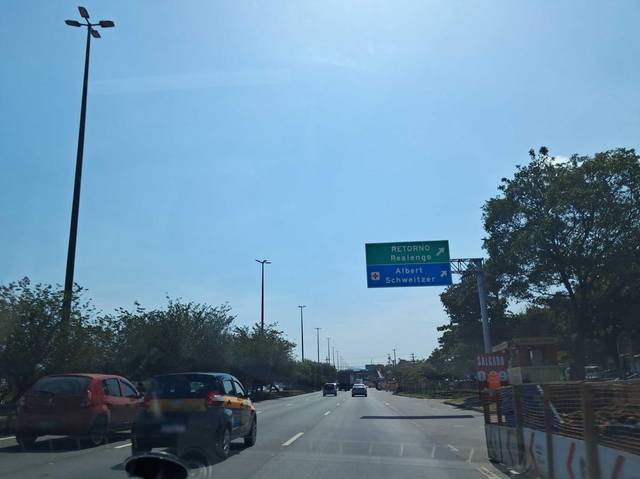
Region: Brazil
Coordinates: -22.863, -43.438